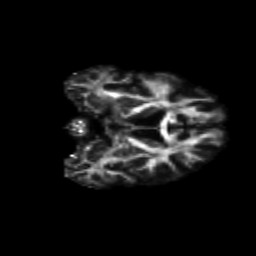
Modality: FA
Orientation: coronal
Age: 68
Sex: male
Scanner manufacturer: siemens
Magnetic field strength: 3 T
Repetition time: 4.71 s
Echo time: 0.0906 s